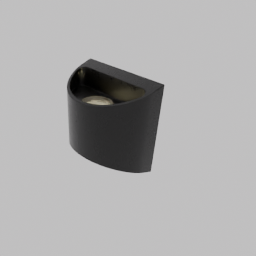
Label: lighting